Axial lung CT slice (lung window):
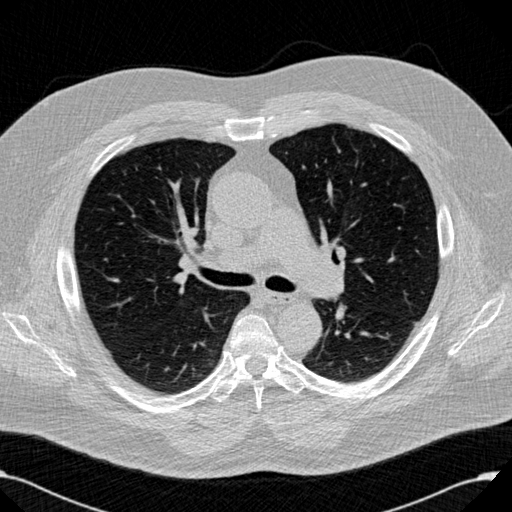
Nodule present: no